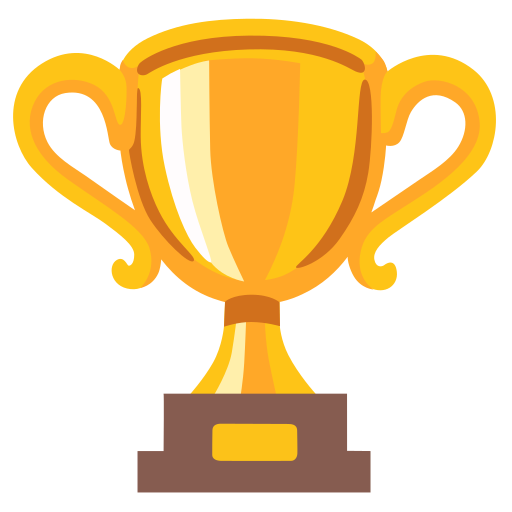
Emoji: 🏆